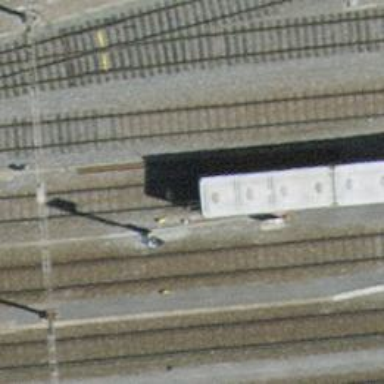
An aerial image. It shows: Railway signal.